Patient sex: M
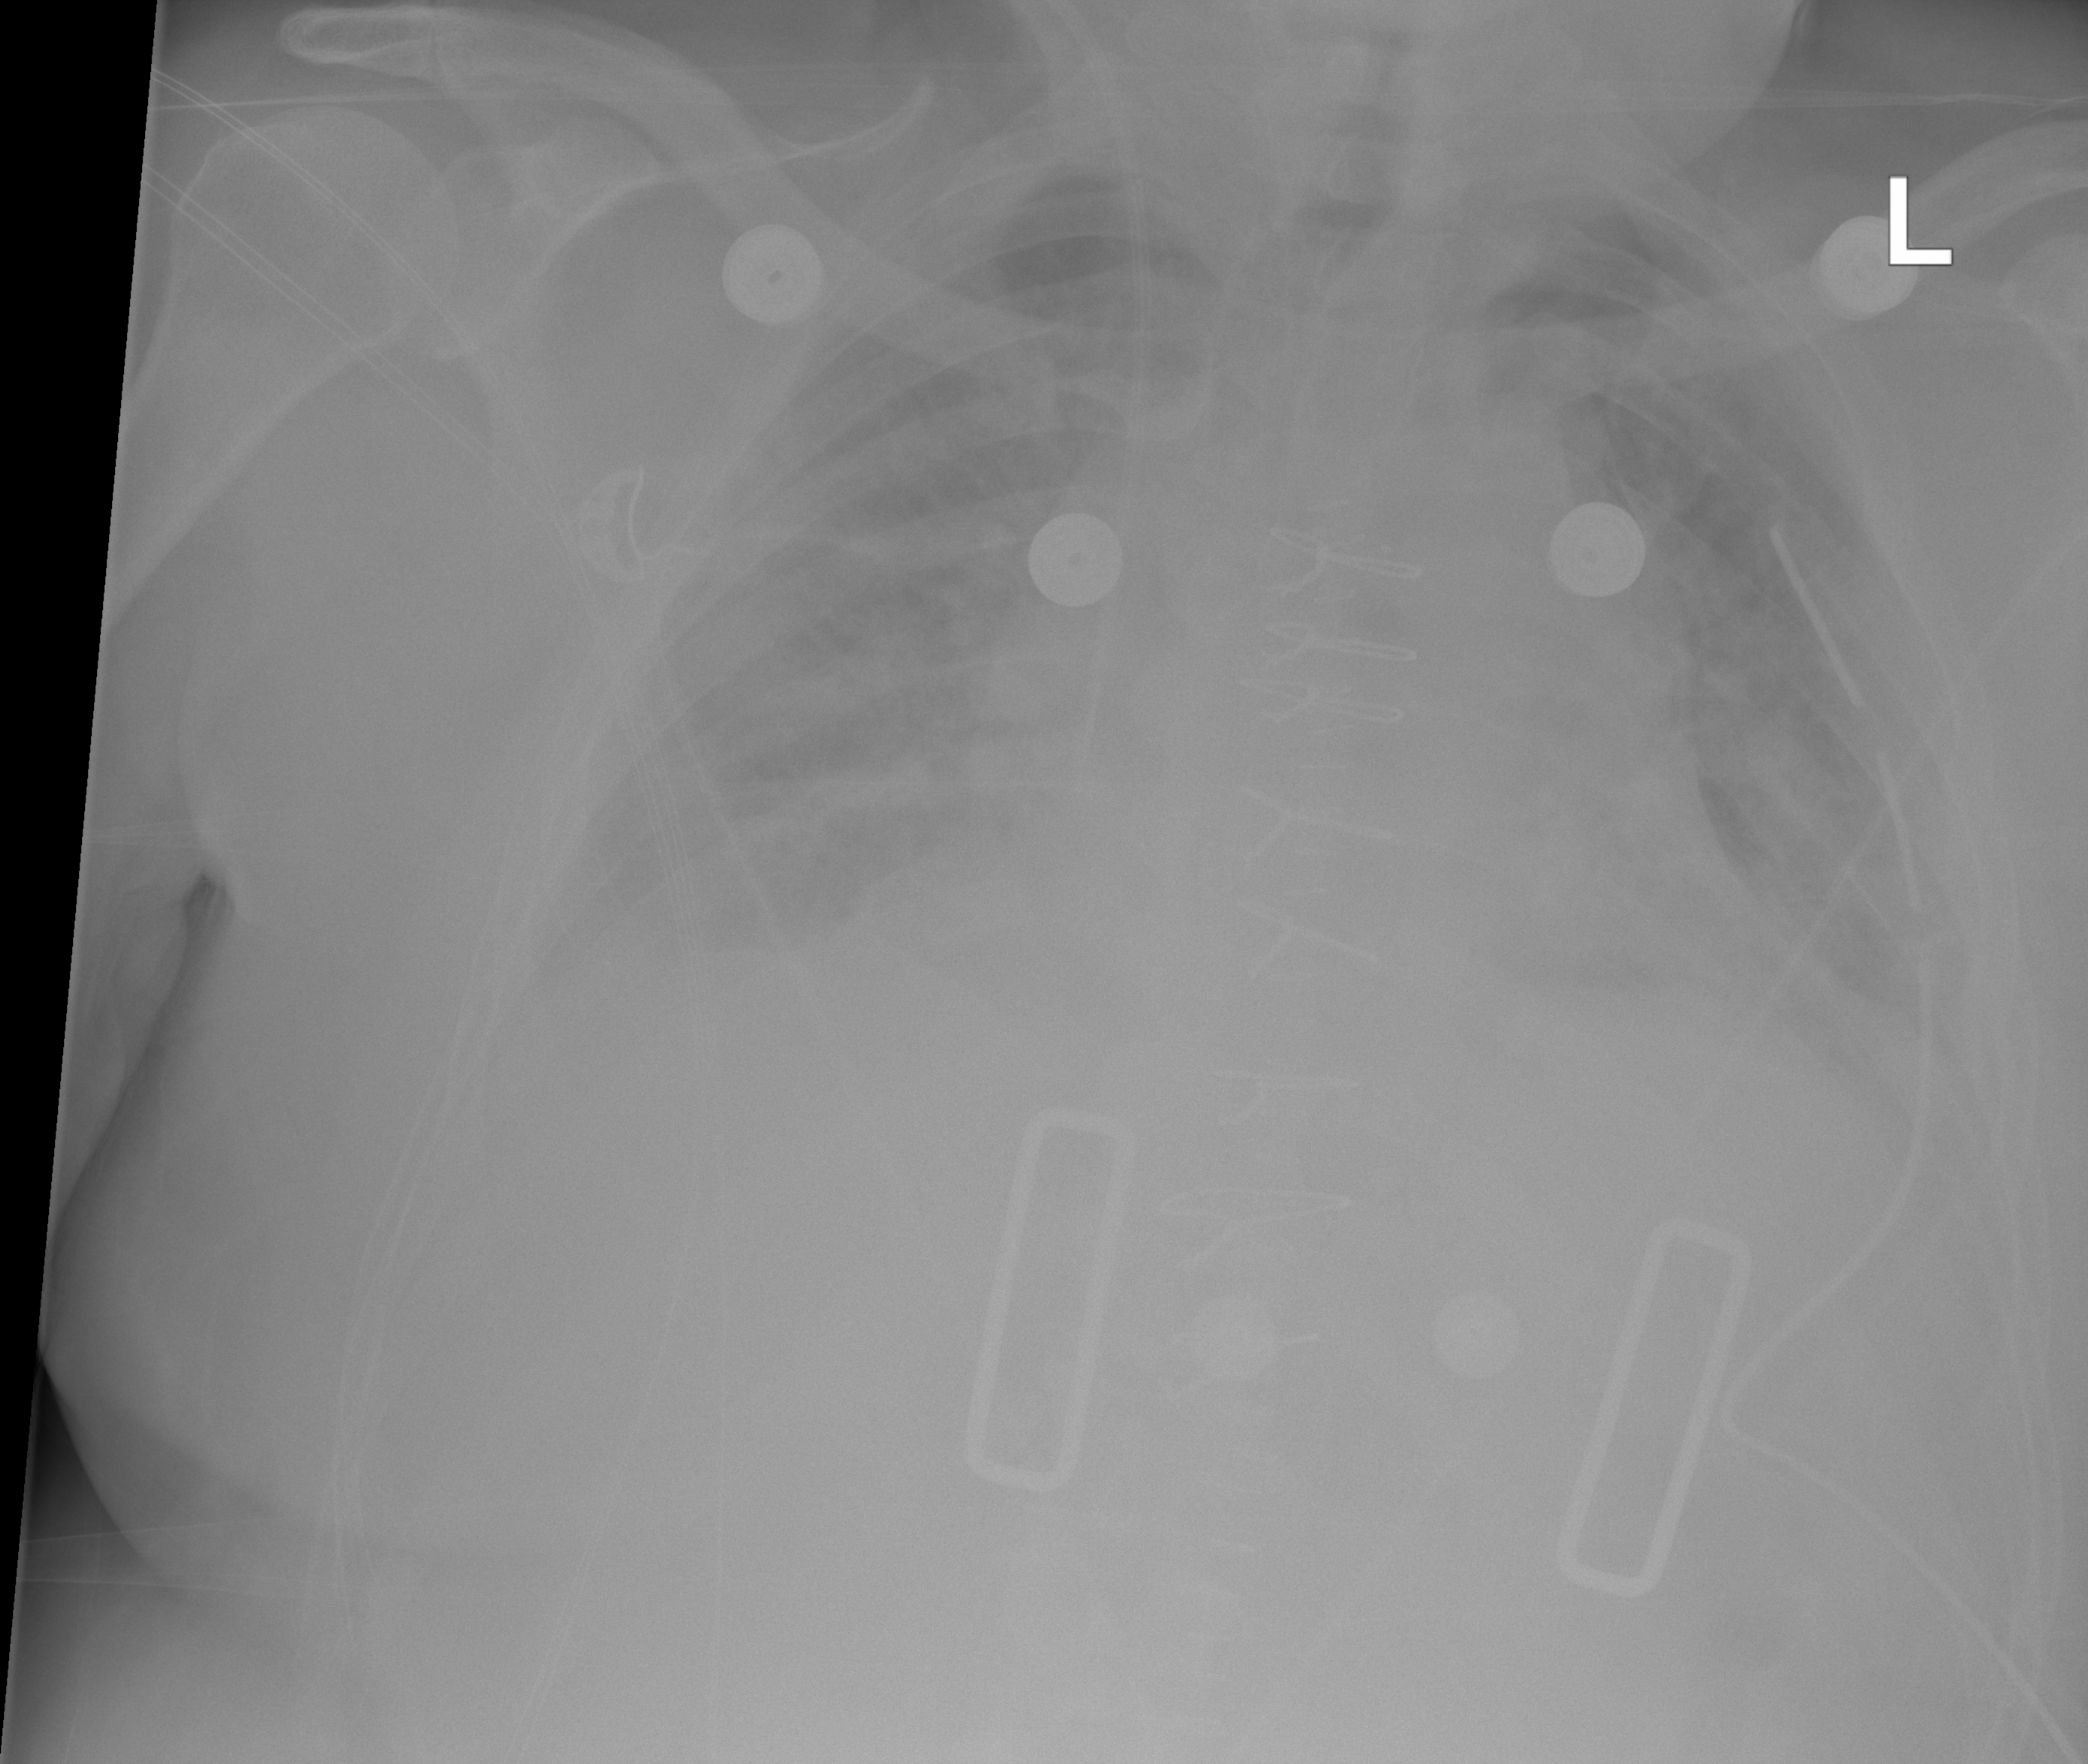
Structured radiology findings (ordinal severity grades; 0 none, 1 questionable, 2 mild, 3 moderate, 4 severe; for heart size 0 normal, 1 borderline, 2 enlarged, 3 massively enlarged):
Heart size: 2
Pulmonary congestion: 0
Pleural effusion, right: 2
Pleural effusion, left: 2
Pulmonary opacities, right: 0
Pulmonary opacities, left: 0
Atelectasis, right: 0
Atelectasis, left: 0